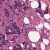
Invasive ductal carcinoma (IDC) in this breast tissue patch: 1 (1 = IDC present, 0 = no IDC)